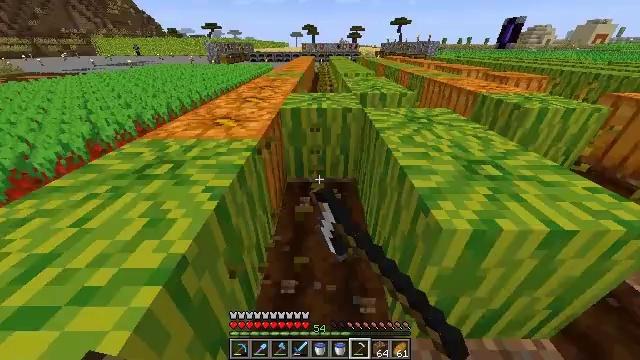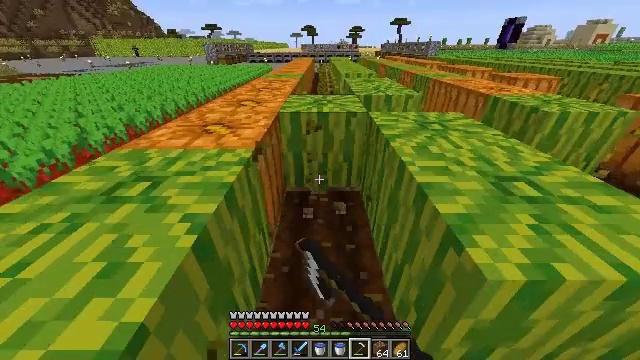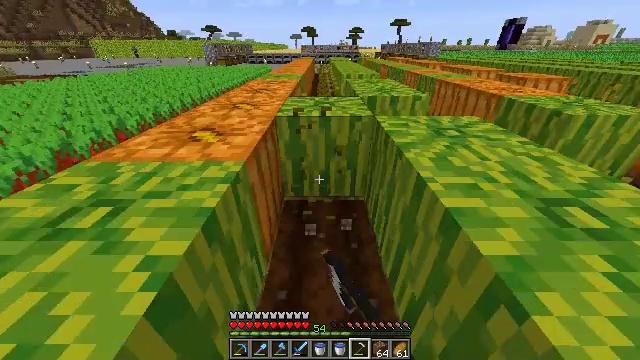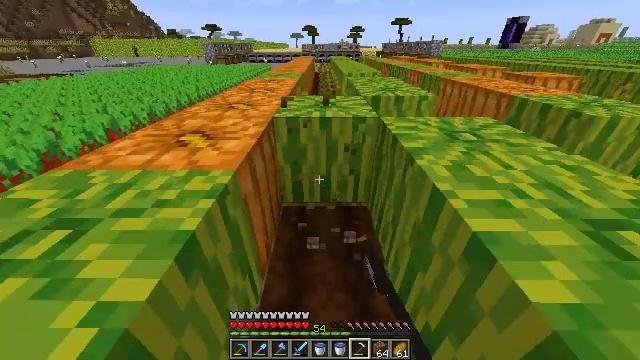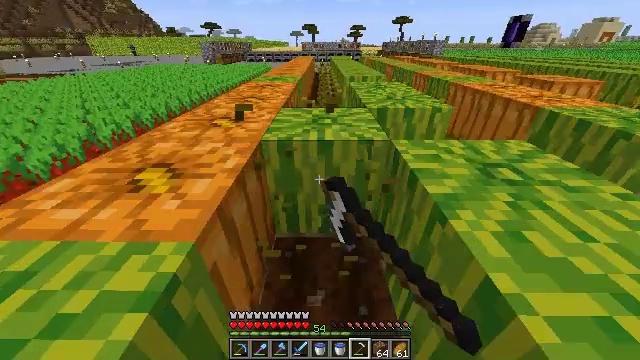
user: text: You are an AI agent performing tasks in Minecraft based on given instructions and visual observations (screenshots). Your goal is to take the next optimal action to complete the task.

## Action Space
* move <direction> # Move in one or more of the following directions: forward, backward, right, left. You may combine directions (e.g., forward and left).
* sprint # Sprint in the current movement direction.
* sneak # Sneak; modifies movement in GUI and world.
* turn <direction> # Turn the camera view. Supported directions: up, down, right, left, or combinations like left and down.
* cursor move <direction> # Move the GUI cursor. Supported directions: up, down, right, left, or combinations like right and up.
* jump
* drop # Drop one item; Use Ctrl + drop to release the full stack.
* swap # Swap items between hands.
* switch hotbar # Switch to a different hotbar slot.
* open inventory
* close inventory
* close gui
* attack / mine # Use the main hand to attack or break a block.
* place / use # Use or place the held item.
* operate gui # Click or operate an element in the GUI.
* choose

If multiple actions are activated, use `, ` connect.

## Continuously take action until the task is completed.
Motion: motion action
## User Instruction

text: Mine the melon stem to gather resources.
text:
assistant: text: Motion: move forward, sprint, attack / mine
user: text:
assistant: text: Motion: move forward, sprint, attack / mine
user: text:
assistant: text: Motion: move forward, attack / mine
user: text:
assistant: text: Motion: move forward, attack / mine
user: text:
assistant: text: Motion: attack / mine